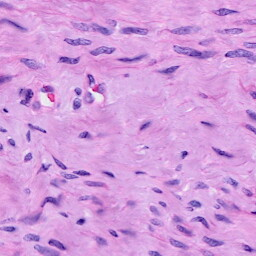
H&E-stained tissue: Cervix